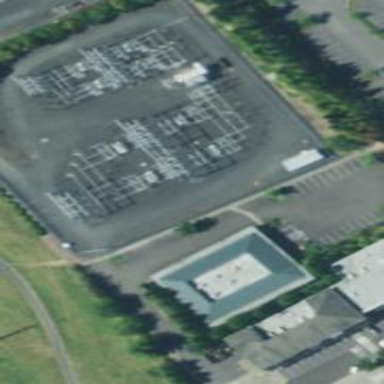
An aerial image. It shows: Switch used for power control.